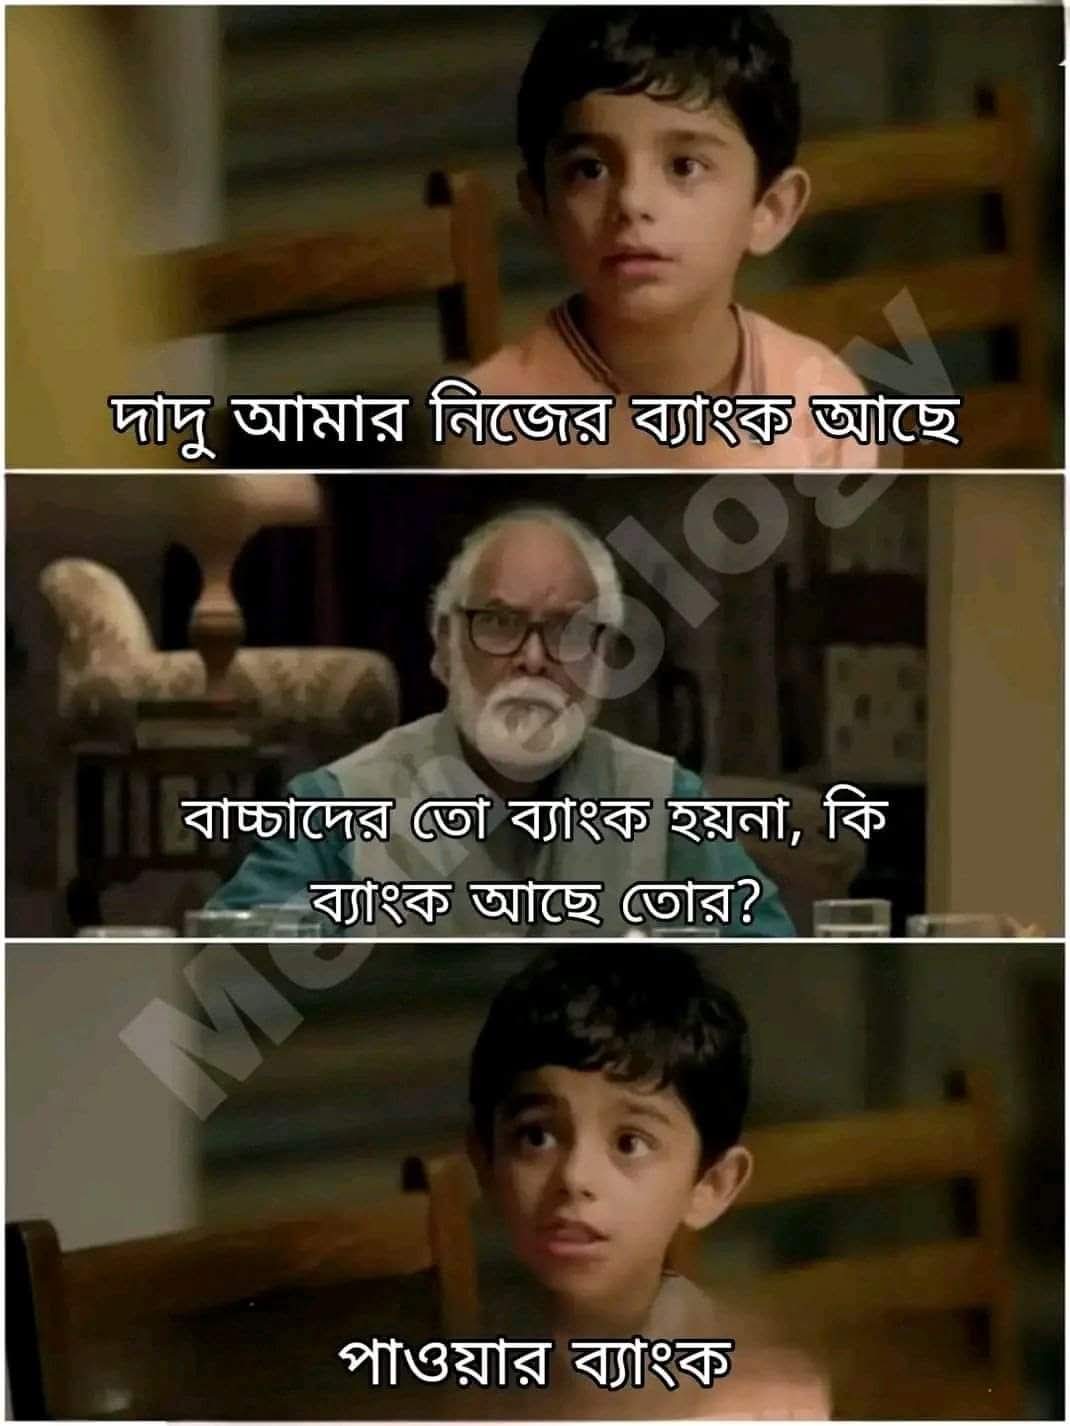
Text: দাদু আমার নিজের ব্যাংক আছে
বাচ্চাদের তো ব্যাংক হয়না, কি ব্যাংক আছে তোর?
পাওয়ার ব্যাংক
Label: Non Hate